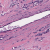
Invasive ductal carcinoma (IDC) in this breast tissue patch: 1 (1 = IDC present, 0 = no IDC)